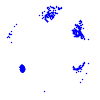
Particle: pion